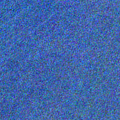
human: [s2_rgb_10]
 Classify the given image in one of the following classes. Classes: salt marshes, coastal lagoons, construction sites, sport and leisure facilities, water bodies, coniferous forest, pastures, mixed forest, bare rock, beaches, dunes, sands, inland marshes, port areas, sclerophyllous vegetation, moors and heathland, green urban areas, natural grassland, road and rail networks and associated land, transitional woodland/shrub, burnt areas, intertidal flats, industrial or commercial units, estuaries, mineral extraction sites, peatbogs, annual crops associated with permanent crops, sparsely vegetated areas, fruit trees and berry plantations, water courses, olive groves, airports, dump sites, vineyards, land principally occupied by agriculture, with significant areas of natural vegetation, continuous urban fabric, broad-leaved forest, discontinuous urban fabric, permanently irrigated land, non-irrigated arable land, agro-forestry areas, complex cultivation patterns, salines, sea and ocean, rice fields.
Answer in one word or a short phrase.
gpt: sea and ocean